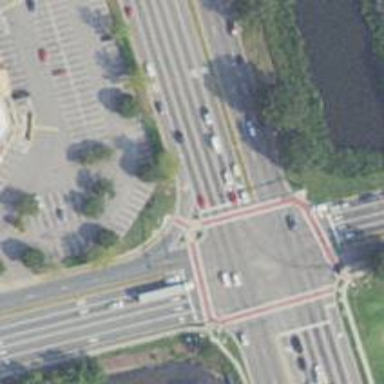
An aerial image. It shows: Zebra crossing on the road.